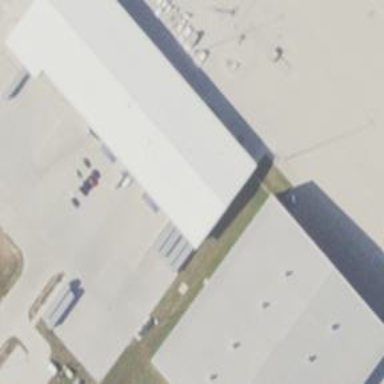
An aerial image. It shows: Building that is hangar at the airport.